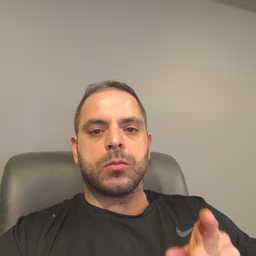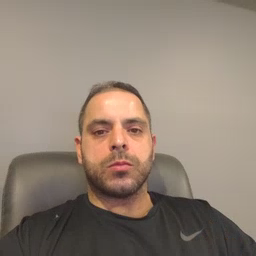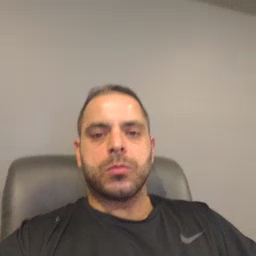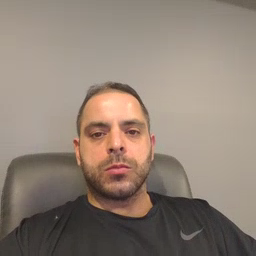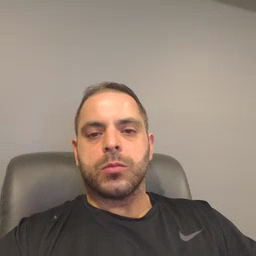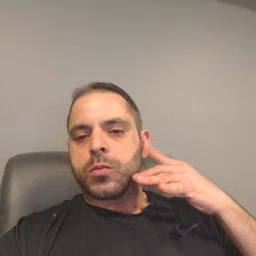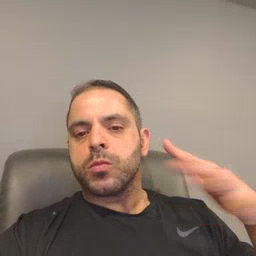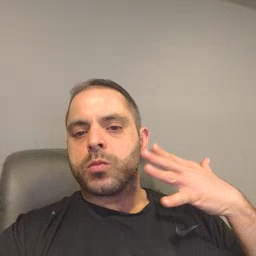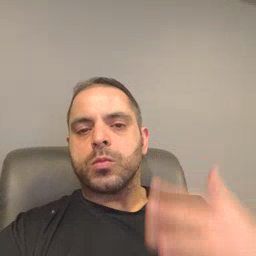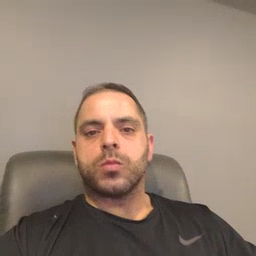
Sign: noisy